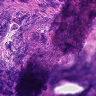
Metastatic tissue present: no